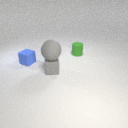
small gray rubber cube in front of small blue rubber cube